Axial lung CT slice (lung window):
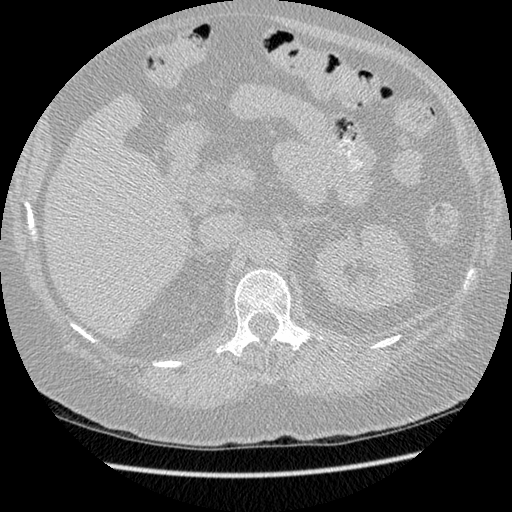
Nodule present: no